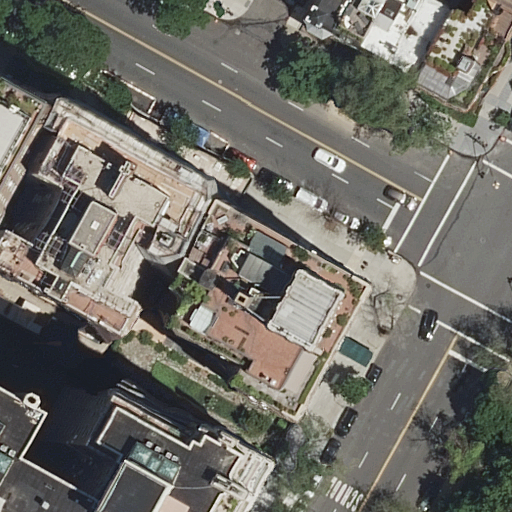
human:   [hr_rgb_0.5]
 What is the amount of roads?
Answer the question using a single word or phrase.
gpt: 9

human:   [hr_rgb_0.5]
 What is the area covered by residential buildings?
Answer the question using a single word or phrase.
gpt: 3135m2

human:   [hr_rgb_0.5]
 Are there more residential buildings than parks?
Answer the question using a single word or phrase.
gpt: yes

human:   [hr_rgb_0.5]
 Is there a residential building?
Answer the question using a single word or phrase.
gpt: yes

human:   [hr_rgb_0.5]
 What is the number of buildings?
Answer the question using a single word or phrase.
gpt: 10

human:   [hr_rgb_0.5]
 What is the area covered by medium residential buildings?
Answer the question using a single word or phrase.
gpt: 225m2

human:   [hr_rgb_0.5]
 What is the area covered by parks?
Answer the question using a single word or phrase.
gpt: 0m2

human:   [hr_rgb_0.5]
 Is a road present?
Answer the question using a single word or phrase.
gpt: yes

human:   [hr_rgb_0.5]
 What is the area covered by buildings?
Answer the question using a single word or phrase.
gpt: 3135m2

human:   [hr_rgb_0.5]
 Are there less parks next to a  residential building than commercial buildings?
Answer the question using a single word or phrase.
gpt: no

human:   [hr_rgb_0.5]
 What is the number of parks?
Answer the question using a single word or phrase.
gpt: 1

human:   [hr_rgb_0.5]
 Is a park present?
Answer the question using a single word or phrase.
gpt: yes

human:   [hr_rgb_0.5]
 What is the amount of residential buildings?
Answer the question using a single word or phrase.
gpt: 10

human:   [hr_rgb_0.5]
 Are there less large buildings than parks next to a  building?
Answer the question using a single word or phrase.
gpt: no

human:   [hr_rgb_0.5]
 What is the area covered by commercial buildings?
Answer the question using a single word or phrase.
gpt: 0m2

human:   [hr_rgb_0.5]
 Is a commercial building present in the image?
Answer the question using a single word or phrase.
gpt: no

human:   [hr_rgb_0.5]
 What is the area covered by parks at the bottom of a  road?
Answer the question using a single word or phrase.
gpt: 0m2

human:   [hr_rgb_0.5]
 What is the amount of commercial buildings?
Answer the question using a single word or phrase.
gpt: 0

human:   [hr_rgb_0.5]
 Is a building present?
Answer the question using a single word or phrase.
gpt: yes

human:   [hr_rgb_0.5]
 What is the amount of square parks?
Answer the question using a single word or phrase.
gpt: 0

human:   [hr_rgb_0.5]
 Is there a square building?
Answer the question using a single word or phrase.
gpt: no

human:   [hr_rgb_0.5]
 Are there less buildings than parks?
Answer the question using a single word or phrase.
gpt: no

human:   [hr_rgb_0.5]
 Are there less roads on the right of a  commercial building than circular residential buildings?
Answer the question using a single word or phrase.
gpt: no

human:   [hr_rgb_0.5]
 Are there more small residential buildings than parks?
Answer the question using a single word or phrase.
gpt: yes

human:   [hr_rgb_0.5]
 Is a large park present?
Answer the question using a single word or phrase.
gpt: no

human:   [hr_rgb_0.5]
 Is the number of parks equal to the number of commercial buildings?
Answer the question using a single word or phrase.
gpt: no

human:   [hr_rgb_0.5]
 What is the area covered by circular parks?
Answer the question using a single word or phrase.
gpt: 0m2

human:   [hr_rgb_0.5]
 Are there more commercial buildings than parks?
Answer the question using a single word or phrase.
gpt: no

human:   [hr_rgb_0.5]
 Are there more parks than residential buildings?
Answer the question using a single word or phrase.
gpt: no

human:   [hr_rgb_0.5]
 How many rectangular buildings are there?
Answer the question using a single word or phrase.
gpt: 7

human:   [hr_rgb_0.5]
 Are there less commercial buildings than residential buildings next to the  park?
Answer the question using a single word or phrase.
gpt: yes

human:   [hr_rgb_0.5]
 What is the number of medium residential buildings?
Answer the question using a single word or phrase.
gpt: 1

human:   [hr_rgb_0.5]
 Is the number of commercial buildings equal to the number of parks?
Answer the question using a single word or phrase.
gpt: no

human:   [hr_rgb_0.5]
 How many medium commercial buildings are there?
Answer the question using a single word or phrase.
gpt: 0

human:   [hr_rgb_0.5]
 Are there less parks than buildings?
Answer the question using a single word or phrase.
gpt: yes

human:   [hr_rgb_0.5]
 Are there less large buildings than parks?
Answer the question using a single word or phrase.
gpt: no

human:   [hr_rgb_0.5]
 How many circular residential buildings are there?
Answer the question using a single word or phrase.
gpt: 0

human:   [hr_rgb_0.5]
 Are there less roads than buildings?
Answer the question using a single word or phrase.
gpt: yes

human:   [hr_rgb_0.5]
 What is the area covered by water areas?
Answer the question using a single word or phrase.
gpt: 0m2

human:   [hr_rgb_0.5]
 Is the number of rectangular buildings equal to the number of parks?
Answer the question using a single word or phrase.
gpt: no

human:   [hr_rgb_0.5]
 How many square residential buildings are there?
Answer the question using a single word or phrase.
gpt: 0

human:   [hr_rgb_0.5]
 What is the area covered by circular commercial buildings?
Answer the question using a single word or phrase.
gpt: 0m2

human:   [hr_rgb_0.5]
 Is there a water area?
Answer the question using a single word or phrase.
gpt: no

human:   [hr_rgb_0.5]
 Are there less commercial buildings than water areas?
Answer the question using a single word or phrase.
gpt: no

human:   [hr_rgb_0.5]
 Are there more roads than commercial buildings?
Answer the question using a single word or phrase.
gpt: yes

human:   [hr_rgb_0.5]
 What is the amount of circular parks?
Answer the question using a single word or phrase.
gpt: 0

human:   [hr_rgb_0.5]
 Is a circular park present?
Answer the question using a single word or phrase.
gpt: no

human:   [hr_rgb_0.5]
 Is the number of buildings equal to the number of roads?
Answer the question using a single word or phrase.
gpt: no

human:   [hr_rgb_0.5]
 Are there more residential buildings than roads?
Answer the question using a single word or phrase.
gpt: yes

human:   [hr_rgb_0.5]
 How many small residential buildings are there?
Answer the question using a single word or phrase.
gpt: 6

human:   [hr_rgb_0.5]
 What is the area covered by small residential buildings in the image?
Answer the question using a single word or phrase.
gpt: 362m2

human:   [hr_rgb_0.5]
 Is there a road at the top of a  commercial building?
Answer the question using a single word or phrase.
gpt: no

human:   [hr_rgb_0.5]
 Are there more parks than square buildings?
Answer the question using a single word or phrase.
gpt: yes

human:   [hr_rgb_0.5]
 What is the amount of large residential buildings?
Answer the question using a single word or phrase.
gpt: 3

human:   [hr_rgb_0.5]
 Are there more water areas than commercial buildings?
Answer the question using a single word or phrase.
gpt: no

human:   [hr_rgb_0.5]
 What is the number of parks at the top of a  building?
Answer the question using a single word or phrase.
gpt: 1

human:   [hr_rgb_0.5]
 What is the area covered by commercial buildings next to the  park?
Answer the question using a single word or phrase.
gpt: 0m2

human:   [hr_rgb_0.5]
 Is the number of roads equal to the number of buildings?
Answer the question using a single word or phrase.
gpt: no

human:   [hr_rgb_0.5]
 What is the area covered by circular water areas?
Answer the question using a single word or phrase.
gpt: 0m2

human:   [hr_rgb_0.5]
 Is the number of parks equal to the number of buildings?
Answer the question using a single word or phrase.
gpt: no

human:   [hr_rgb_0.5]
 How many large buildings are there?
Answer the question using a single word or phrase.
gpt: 3

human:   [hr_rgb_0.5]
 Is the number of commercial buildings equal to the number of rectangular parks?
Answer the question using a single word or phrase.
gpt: no

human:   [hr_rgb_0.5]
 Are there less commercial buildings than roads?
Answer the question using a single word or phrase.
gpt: yes

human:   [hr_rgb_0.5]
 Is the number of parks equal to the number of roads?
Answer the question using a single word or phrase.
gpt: no